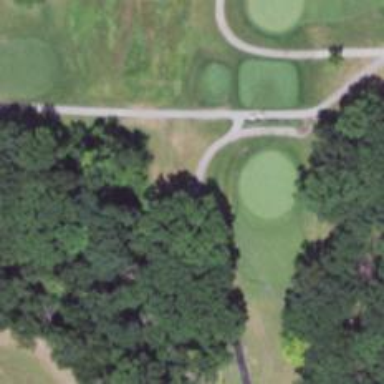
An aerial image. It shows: Service road designated as golf cart path.